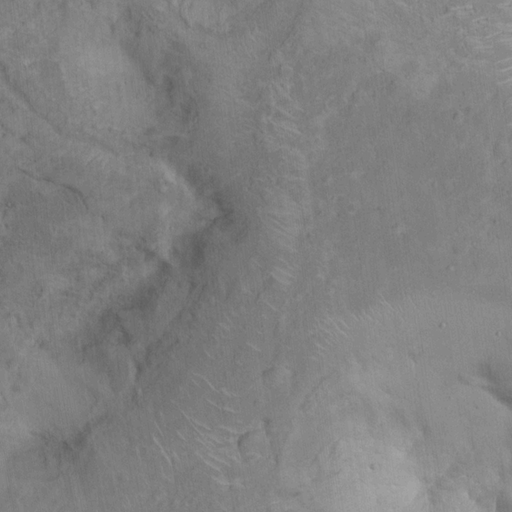
Objects detected: cone, cone